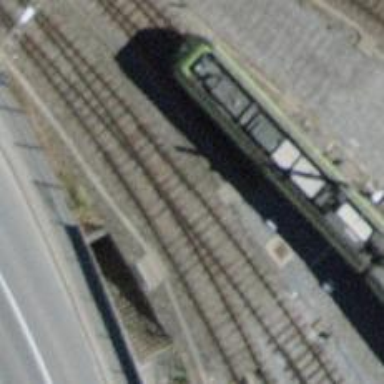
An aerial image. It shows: Railway switch.